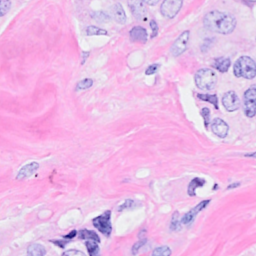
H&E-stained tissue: Breast